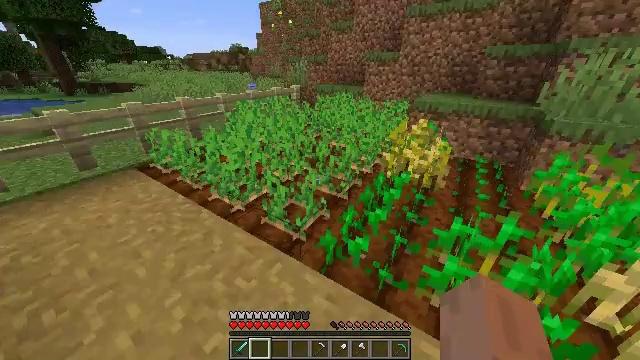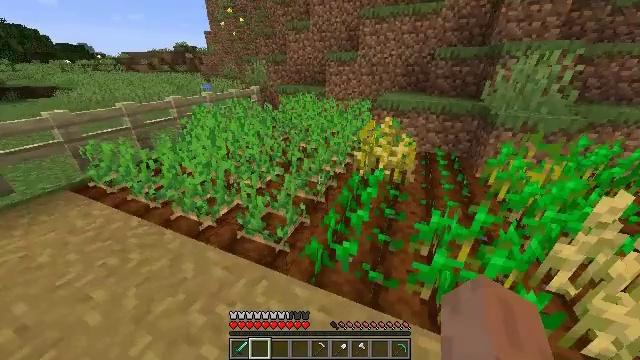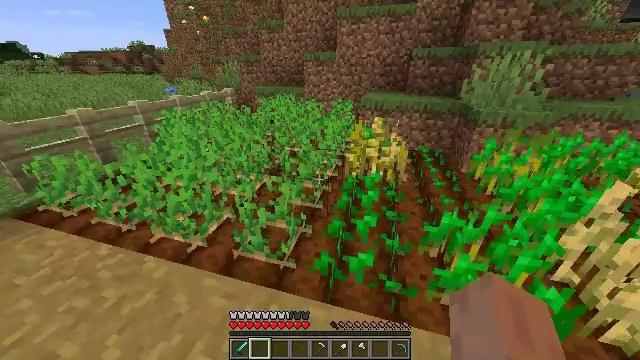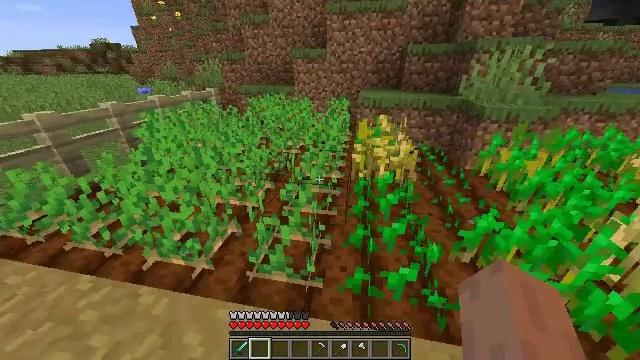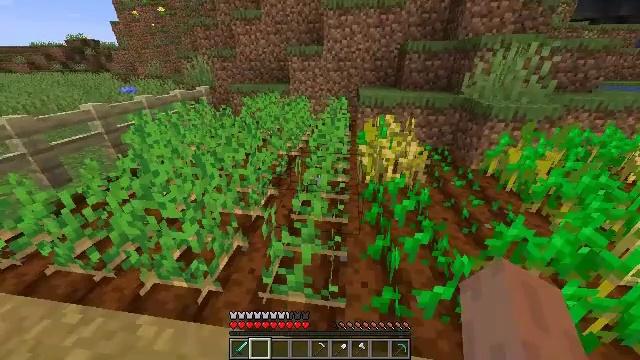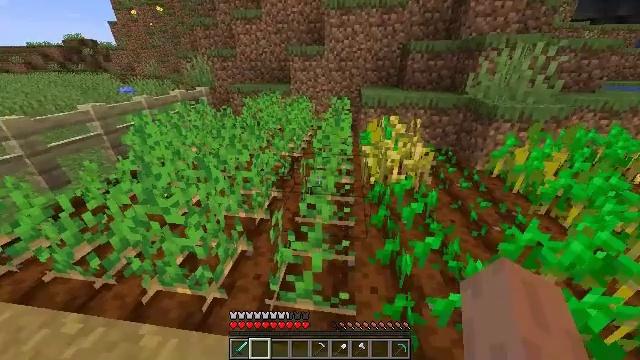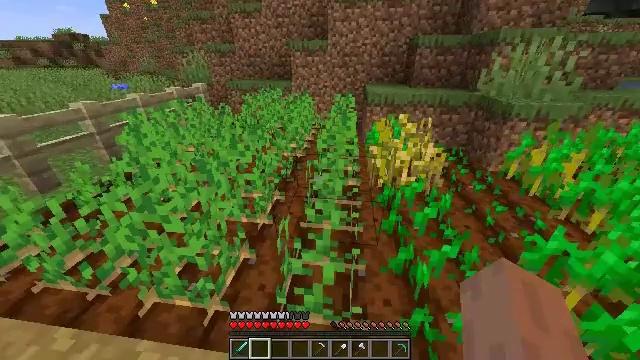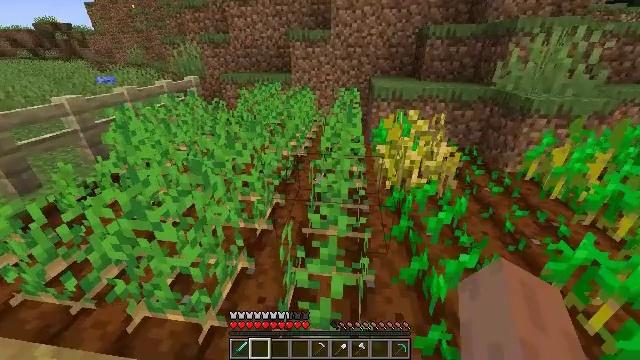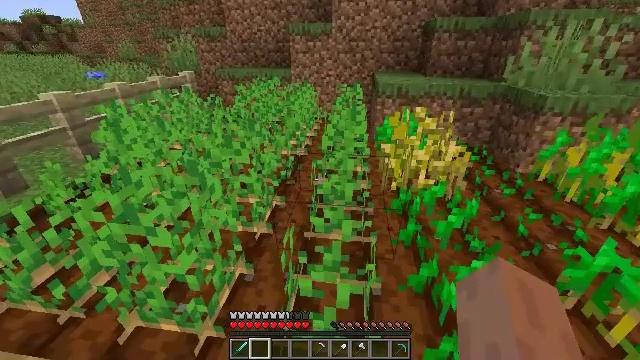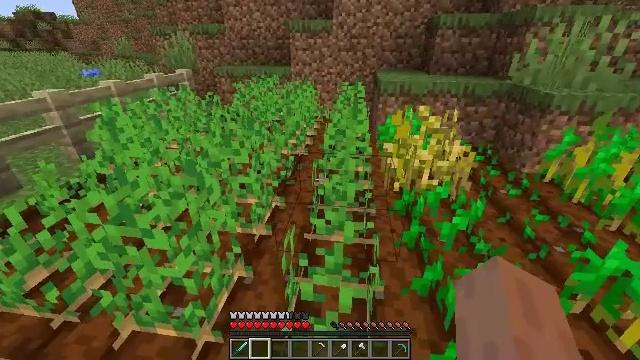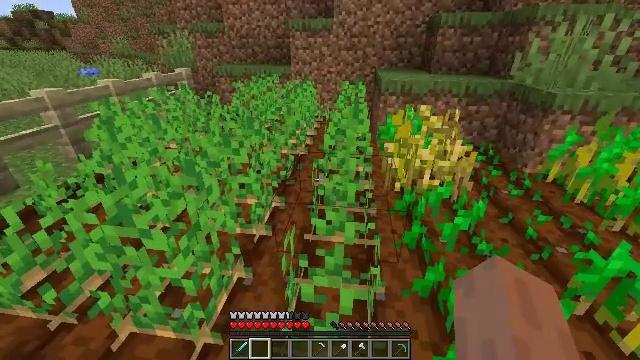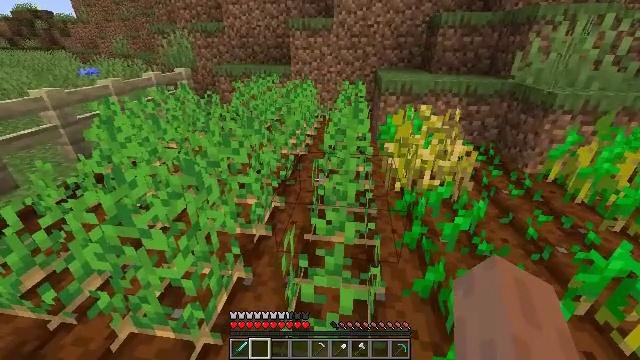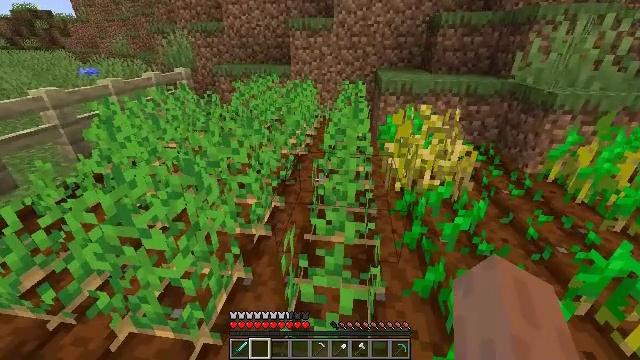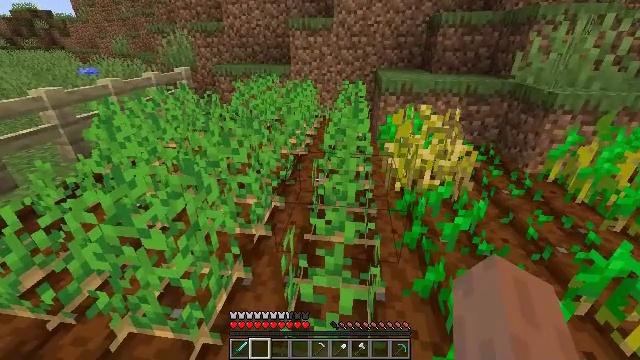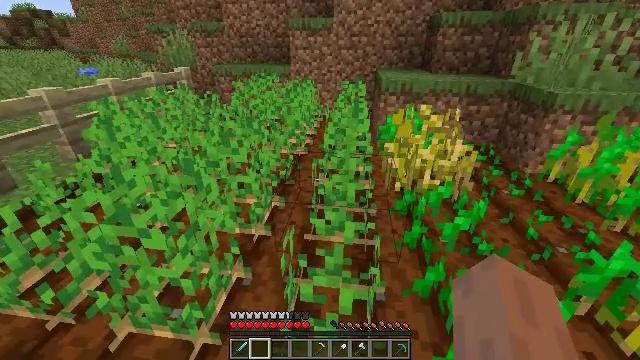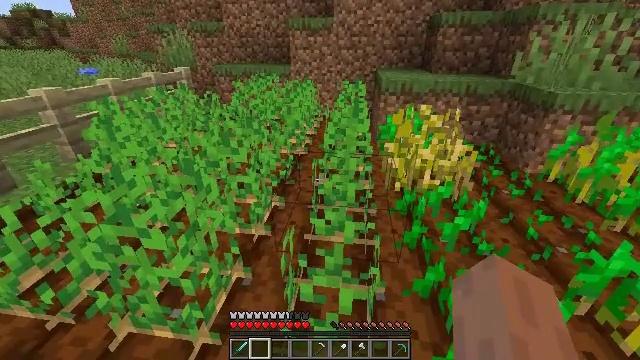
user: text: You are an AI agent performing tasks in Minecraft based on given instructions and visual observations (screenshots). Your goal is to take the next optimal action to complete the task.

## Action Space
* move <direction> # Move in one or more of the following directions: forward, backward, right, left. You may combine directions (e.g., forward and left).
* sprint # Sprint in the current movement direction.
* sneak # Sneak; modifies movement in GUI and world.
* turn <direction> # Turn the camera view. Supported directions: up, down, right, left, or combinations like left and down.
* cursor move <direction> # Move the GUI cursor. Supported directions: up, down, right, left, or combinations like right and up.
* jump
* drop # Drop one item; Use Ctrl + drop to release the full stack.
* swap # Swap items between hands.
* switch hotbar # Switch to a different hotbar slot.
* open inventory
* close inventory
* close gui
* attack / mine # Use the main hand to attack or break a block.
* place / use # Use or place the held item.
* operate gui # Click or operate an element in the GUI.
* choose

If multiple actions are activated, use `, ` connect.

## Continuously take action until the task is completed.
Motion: motion action
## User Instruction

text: Catch and defeat a cod.
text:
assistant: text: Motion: move forward and move left, turn right
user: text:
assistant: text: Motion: move forward and move left, turn right
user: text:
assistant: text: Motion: move forward and move left, turn right
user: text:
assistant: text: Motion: move forward and move left, turn right
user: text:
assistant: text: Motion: no_op
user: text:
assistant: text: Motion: no_op
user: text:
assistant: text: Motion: no_op
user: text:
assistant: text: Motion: no_op
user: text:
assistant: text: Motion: no_op
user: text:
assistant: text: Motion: no_op
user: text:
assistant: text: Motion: no_op
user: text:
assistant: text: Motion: no_op
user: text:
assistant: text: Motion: no_op
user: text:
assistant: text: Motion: no_op
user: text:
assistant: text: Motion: no_op
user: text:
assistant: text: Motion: move left
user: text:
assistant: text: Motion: move left
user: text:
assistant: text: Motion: move left
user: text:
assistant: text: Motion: move left
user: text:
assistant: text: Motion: move left, turn right
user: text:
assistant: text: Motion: move left, turn right
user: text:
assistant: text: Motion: move left, turn right
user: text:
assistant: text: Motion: move left, turn right
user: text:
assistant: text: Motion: move left, turn right
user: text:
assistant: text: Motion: move left, turn right
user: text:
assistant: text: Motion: move left, turn right
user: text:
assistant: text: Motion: move left, turn right
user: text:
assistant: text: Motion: move left, turn right
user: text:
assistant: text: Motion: turn right
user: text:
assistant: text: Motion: no_op